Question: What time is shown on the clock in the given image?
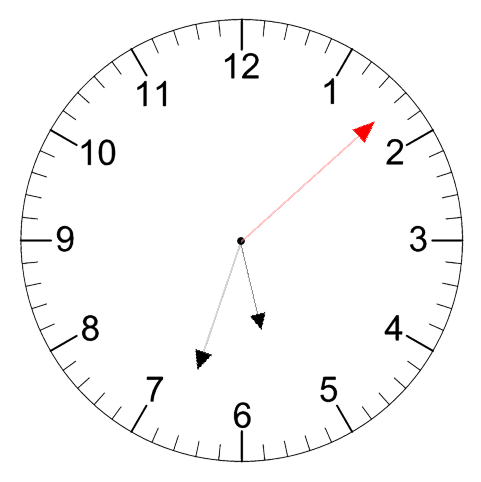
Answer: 05:33:08